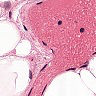
Metastatic tissue present: no